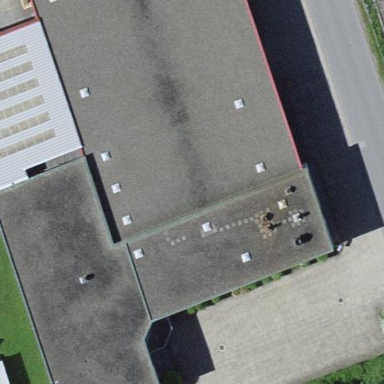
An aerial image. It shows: Industrial building.